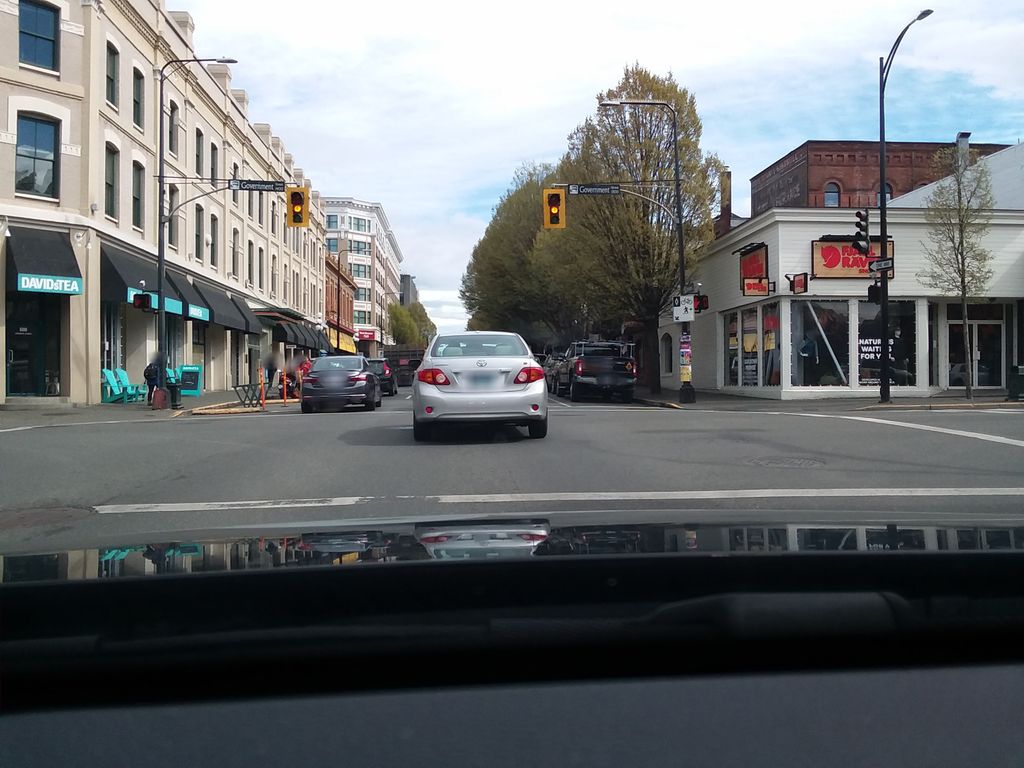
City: victoria